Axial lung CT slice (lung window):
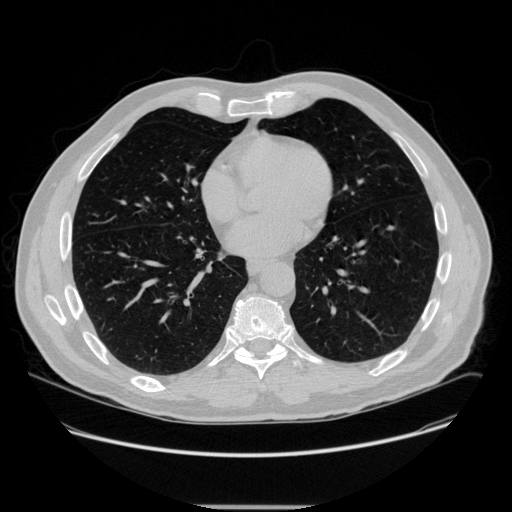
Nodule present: no